Question: I am trying to create a menubutton with menus in it, and am unable to find anything within tkinter's documentation, did I miss it, or is it not possible? Here is an example of what I am trying to do:

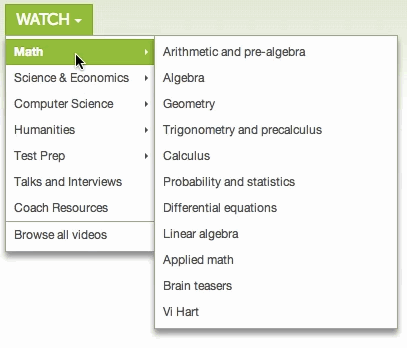
Answer: You can create a menu and nest further menu's inside one another. Here's the link to the relevant <URL>
A small example of nested menus like in your question.
'''
from tkinter import *
root = Tk()
menubar = Menu(root)
helpmenu = Menu(menubar)
nested_menu1 = Menu(helpmenu)
nested_menu1.add_command(label='Stuff 1')
nested_menu1.add_command(label='Stuff 2')
nested_menu2 = Menu(helpmenu)
nested_menu2.add_command(label='Stuff 3')
nested_menu2.add_command(label='Stuff 4')
menu2_nested = Menu(nested_menu2)
menu2_nested.add_command(label='Stuff 5')
nested_menu2.add_cascade(label='Nestception', menu=menu2_nested)
helpmenu.add_cascade(label='1.0 Nested', menu=nested_menu1)
helpmenu.add_cascade(label='2.0 Nested', menu=nested_menu2)
menubar.add_cascade(label="Nested Menus", menu=helpmenu)
root.config(menu=menubar)
root.mainloop()
'''
You can then add more panels to the horizontal menu by repeating the process for helpmenu and then you can have either one menu option with further dropdown menus or a whole row of these and of course you can nest as much as you like.
You can even put these menu's inside of your 'menubutton', or you could nest further menubutton's, and place them anywhere in your layout:
'''
from tkinter import *
top = Tk()
for i in range(10):
for j in range(10):
mb= Menubutton(top, text="Menu 1")
mb.menu = Menu(mb)
mb["menu"] = mb.menu
helpmenu = Menu(mb.menu)
nested_menu1 = Menu(helpmenu)
nested_menu1.add_command(label='Stuff 1')
nested_menu1.add_command(label='Stuff 2')
nested_menu2 = Menu(helpmenu)
nested_menu2.add_command(label='Stuff 3')
nested_menu2.add_command(label='Stuff 4')
menu2_nested = Menu(nested_menu2)
menu2_nested.add_command(label='Stuff 5')
nested_menu2.add_cascade(label='Nestception', menu=menu2_nested)
helpmenu.add_cascade(label='1.0 Nested', menu=nested_menu1)
helpmenu.add_cascade(label='2.0 Nested', menu=nested_menu2)
mb.menu.add_cascade(label="Nested Menus", menu=helpmenu)
mb.grid(row=i, column=j)
top.mainloop()
'''